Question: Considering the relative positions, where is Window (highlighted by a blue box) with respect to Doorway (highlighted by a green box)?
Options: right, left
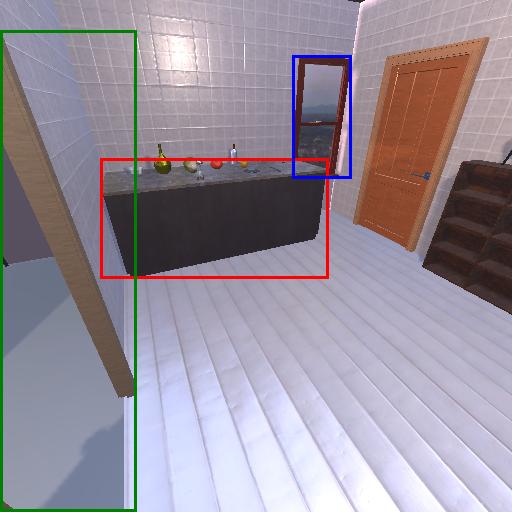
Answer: right